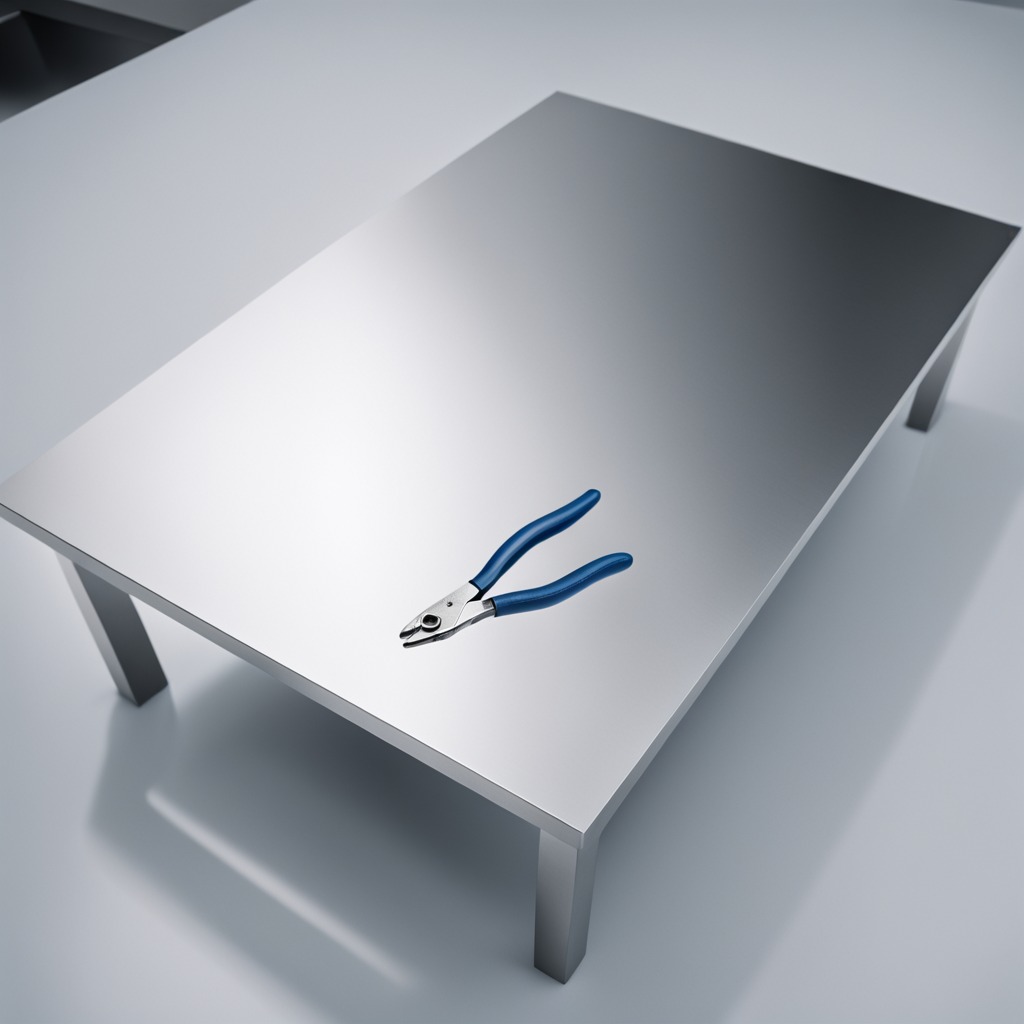
A plier is lying on a stainless steel table in a high-end prototyping lab.